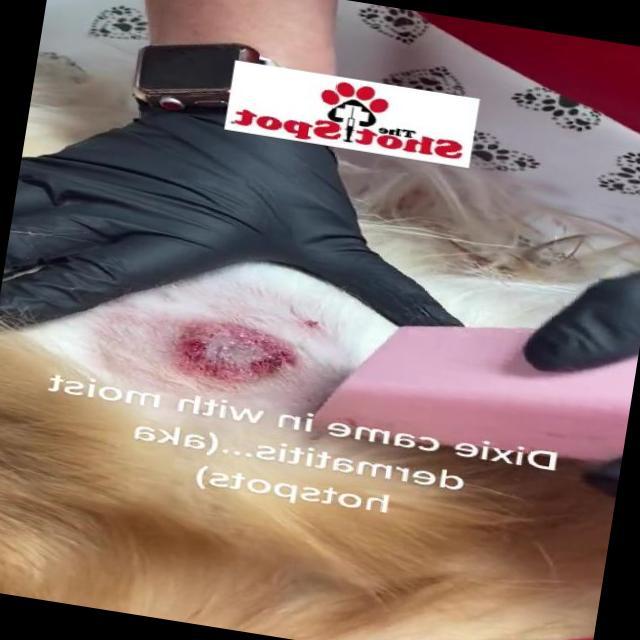
Canine dermatitis — inflammation of the skin presenting with erythema, pruritus, papules, and excoriation. May be allergic, contact, or atopic in origin.